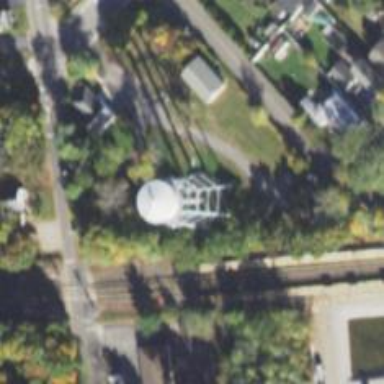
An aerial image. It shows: Water tower that is man-made.